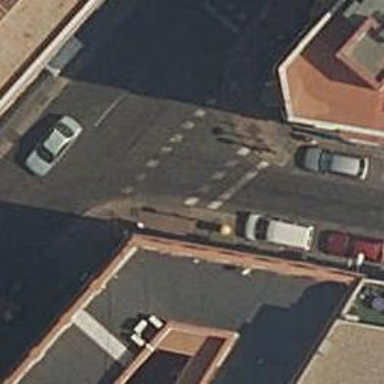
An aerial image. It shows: Crossing with zebra traffic signals.